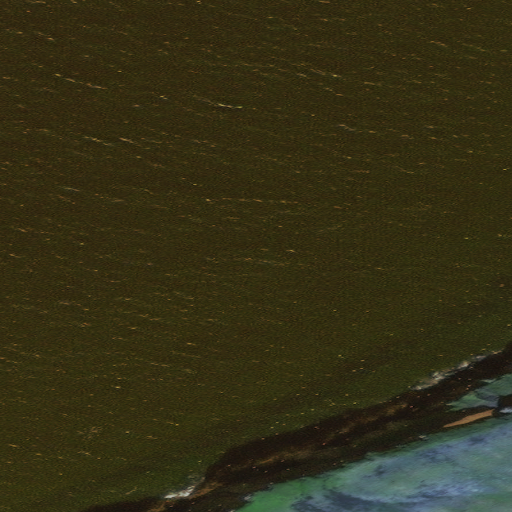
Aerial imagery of cape in Alaska named Kaghkusalik Point containing only unknown